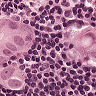
Metastatic tissue present: yes